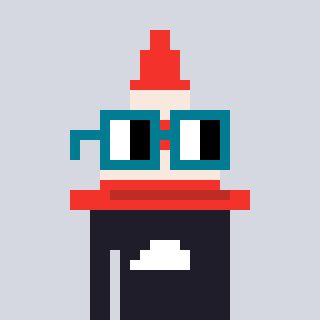
a pixel art character with square dark green glasses, a cone-shaped head and a grayscale-colored body on a cool background